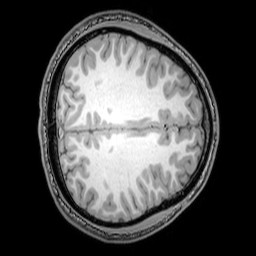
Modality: T1w
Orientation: axial
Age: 21
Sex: male
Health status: healthy
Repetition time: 0.081 s
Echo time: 0.037 s